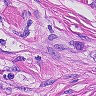
Metastatic tissue present: yes